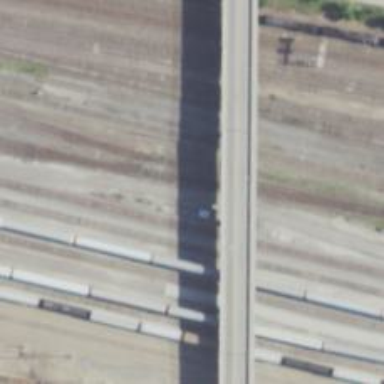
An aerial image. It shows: Junction on the railway.